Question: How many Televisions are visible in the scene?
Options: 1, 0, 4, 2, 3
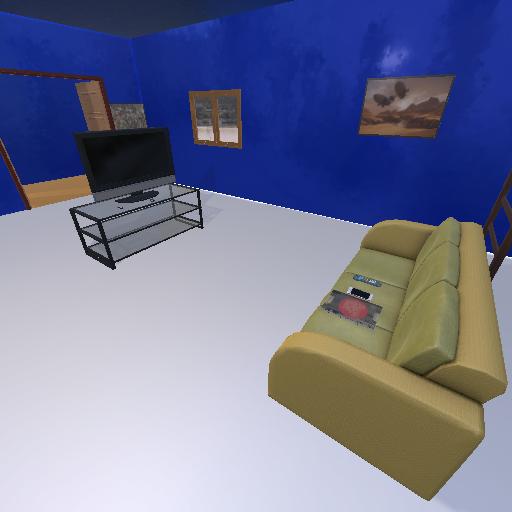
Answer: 1